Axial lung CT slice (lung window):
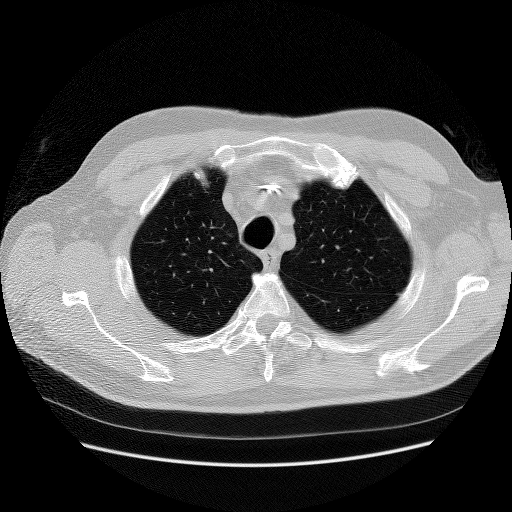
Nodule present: no